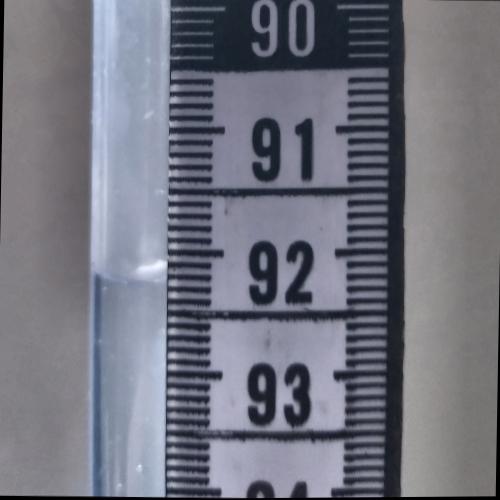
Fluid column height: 92.2 cm